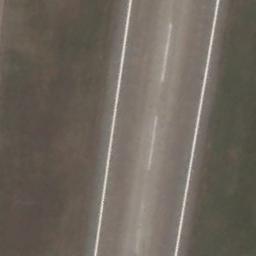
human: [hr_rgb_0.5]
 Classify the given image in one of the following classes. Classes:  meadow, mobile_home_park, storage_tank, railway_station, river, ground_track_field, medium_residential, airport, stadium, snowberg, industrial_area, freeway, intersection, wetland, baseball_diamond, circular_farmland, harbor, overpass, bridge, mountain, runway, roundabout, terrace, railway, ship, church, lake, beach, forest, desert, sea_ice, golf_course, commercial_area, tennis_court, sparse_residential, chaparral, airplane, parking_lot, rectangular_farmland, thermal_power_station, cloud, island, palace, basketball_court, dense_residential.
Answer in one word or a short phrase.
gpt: runway